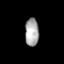
Tissue: prostate
Cell type: Epithelial cells
Senescence score: 0.3291
Nuclear area (px): 371
Mean DAPI intensity: 171.119